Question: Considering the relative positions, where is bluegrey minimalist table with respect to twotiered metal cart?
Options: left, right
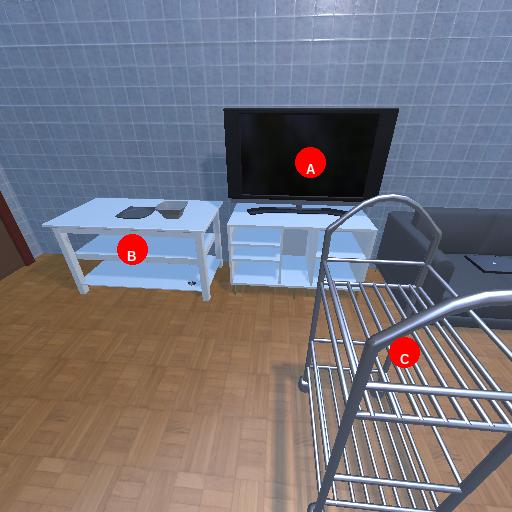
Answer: left